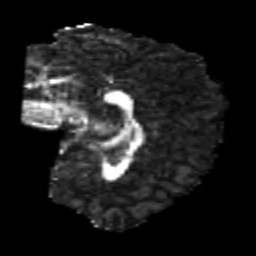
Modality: FA
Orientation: sagittal
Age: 24
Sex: male
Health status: healthy
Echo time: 0.074 s